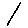
Label: line